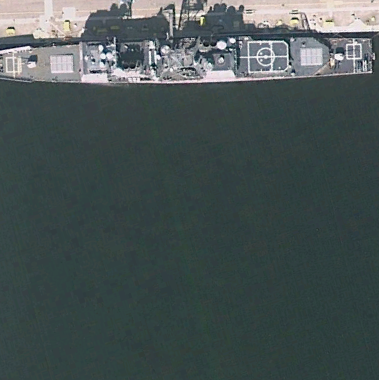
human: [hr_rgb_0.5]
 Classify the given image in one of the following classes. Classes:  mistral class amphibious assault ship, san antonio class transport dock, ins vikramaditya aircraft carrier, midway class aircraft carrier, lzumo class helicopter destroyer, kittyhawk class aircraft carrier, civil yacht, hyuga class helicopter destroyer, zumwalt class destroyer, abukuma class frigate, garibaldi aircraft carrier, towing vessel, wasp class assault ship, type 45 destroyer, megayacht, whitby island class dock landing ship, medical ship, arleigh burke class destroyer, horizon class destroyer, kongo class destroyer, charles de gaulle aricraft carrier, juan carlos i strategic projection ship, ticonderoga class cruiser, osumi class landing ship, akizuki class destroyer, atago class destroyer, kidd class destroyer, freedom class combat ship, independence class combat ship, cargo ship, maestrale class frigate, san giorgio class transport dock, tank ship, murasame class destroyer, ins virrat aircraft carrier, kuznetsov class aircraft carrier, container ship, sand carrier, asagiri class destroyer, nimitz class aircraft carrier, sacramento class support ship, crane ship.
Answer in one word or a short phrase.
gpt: Ticonderoga class cruiser